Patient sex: M
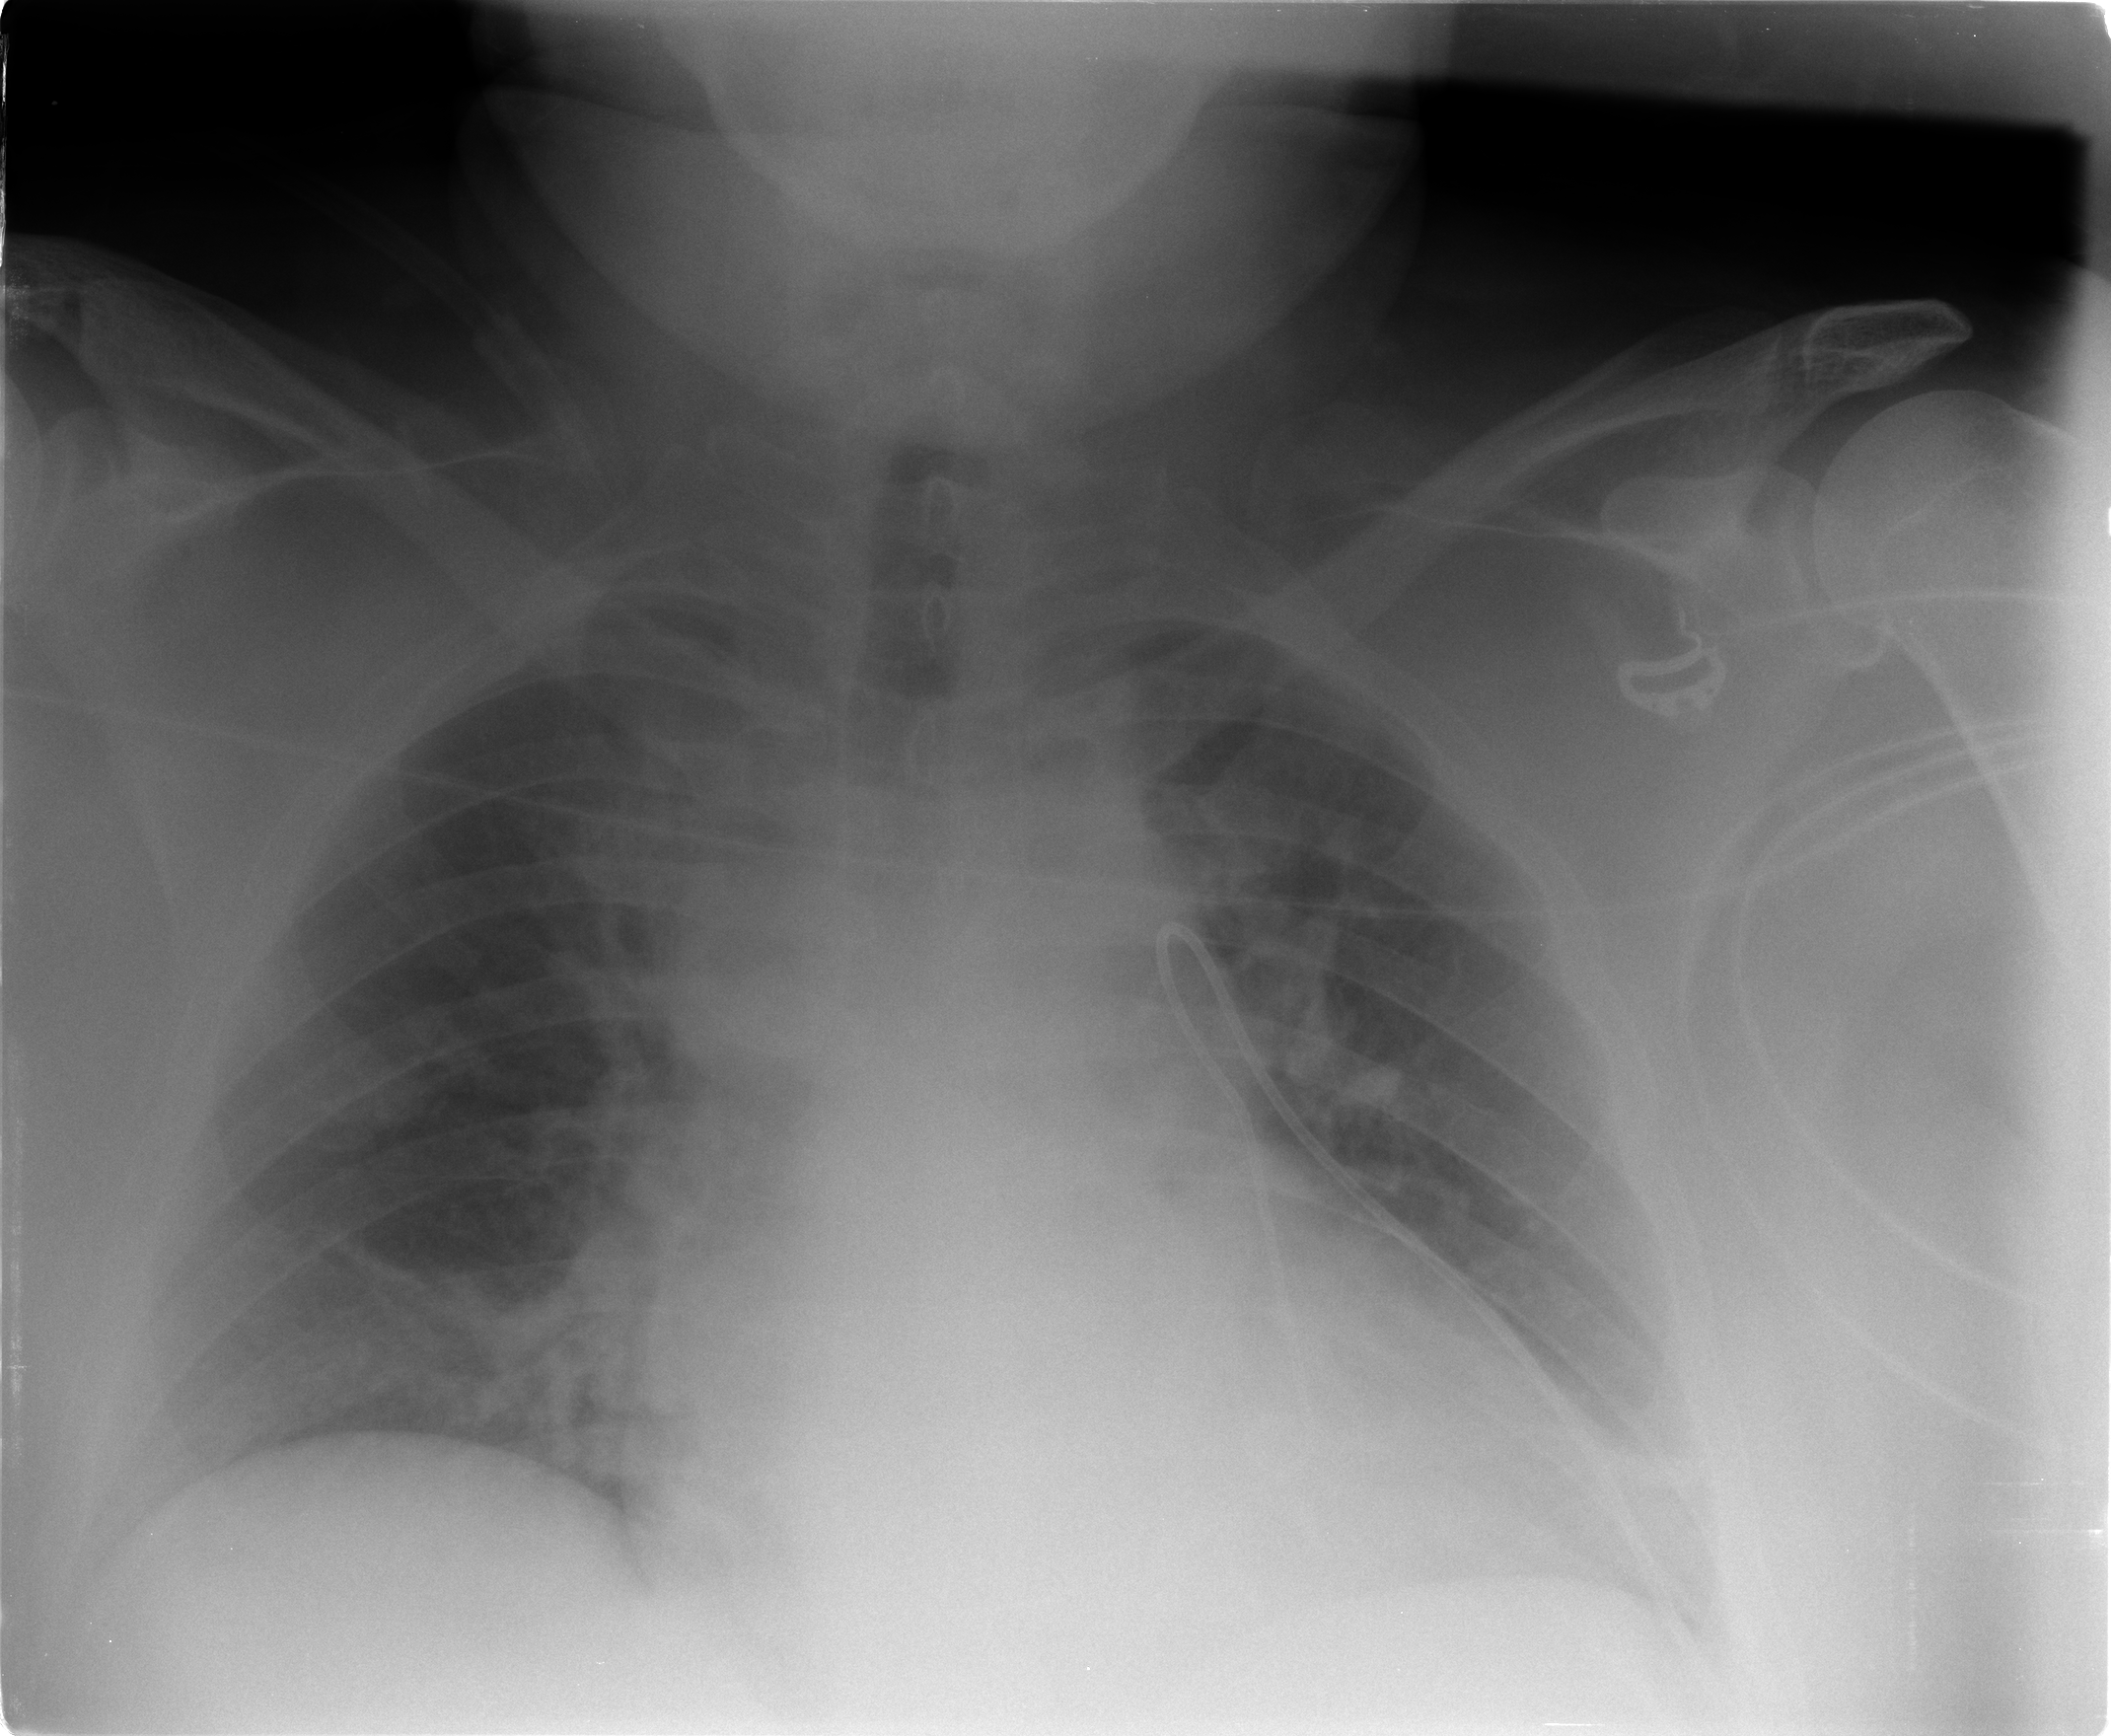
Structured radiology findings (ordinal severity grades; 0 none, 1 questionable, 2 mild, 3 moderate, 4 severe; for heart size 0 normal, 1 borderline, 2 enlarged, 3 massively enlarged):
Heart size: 2
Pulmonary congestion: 1
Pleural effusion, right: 0
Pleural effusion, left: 2
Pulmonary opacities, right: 0
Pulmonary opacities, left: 0
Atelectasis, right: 2
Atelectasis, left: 2